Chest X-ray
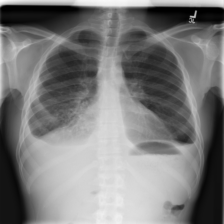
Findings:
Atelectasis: negative
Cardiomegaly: negative
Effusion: positive
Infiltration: negative
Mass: negative
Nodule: negative
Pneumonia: negative
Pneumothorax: negative
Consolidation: negative
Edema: negative
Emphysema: negative
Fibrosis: negative
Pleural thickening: negative
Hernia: negative